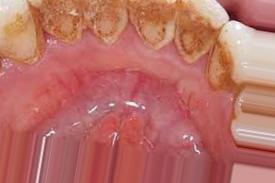
Condition: Tooth Discoloration